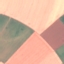
Label: AnnualCrop